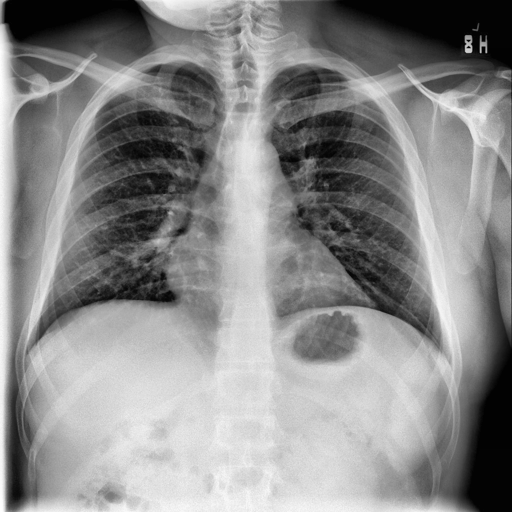
Finding: NORMAL